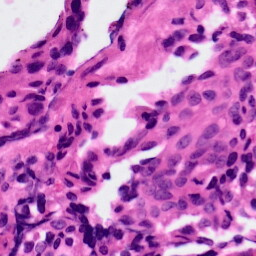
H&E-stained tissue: Ovarian